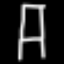
Label: chair